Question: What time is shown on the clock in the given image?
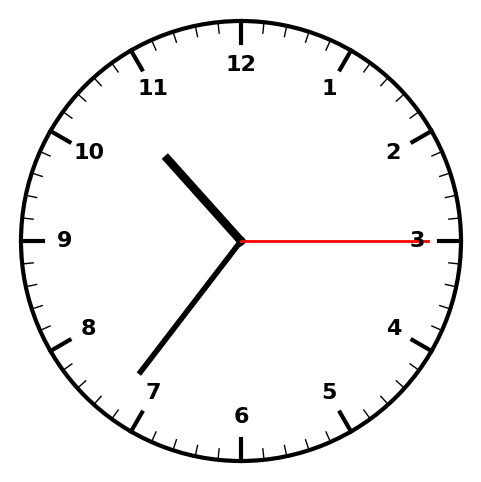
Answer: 10:36:15